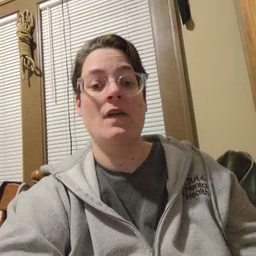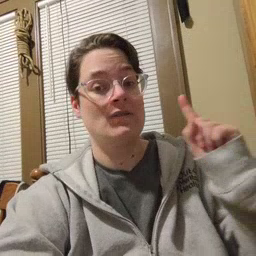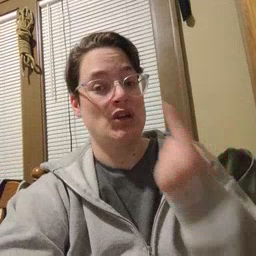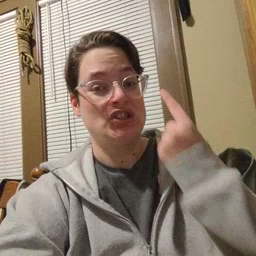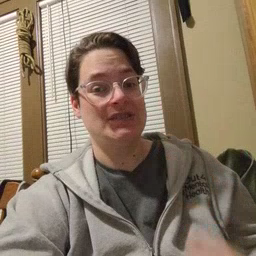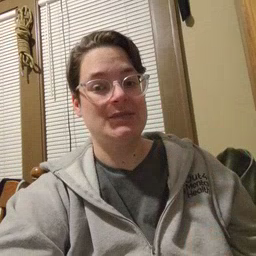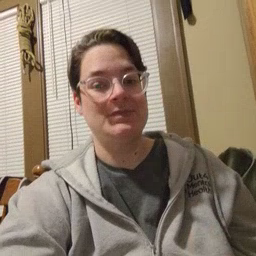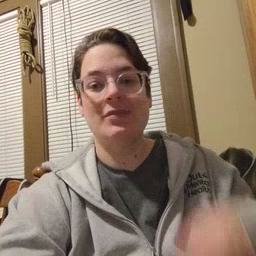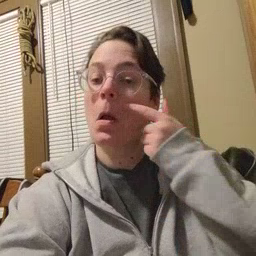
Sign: first